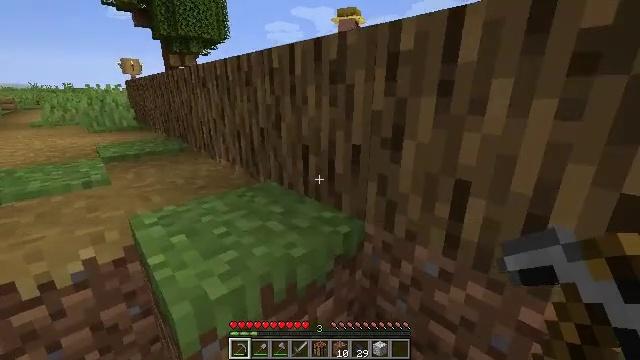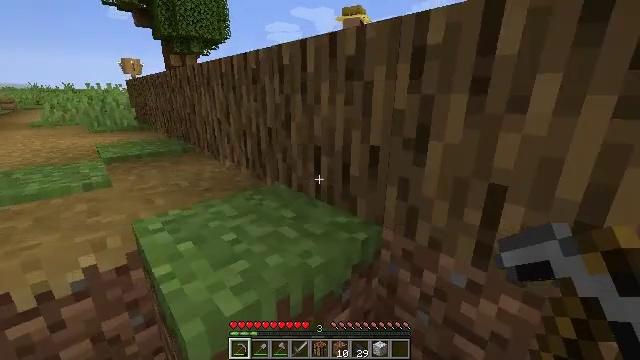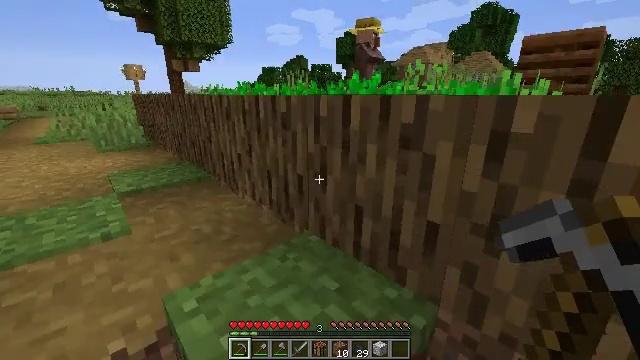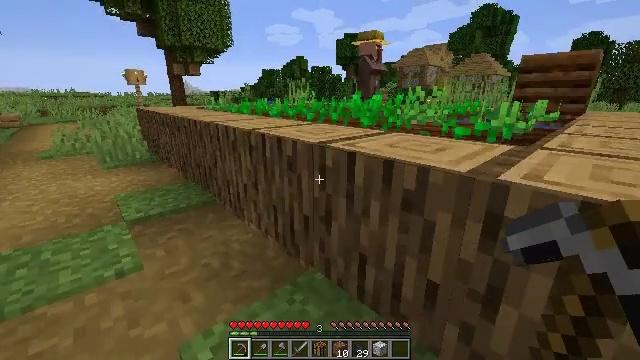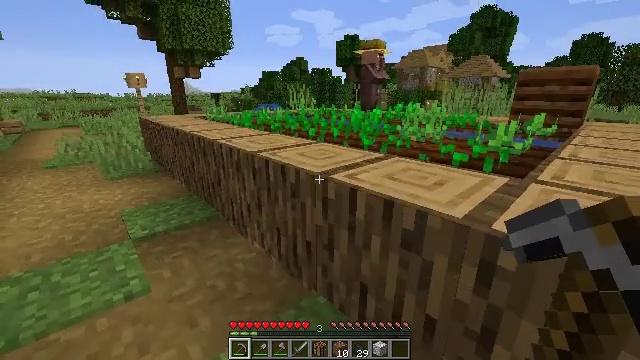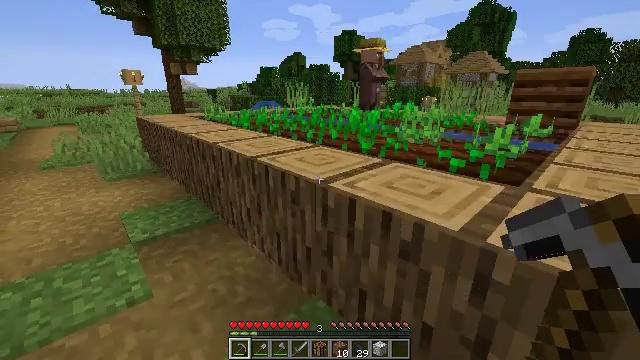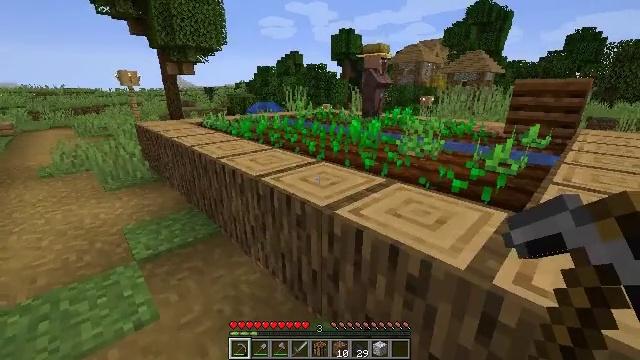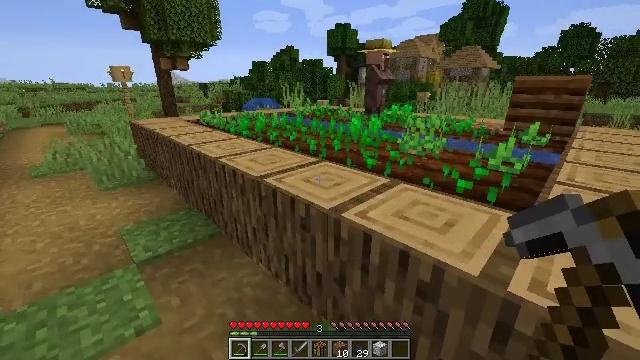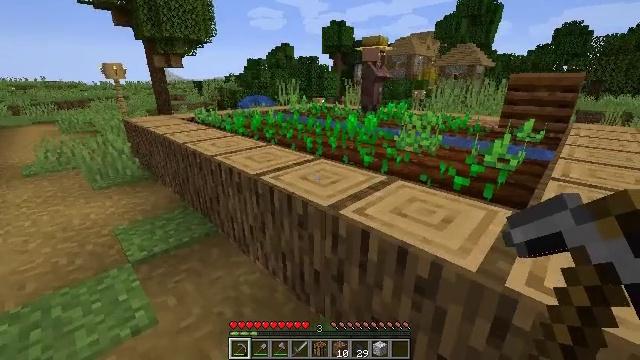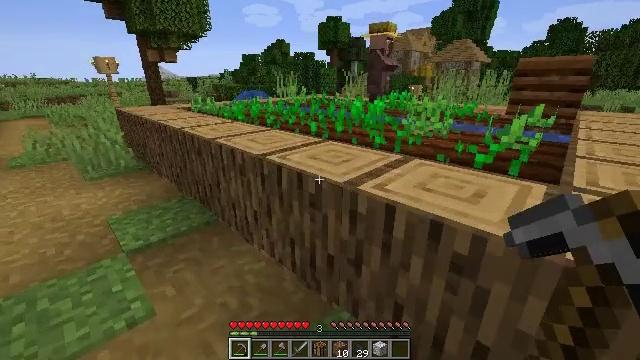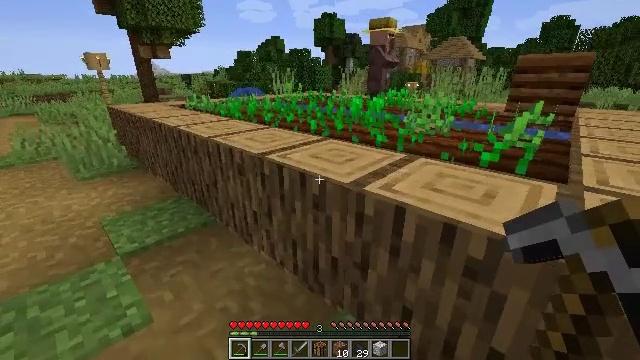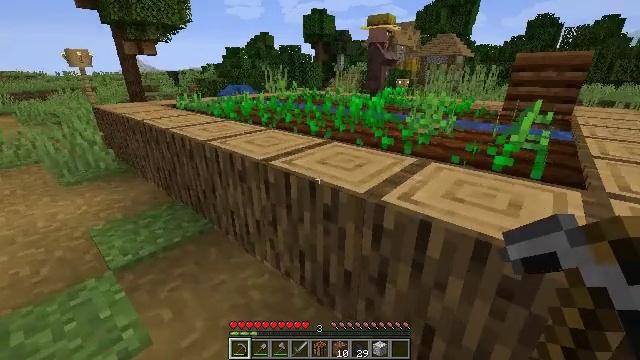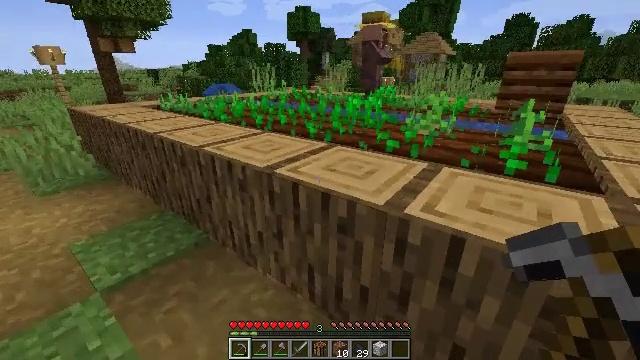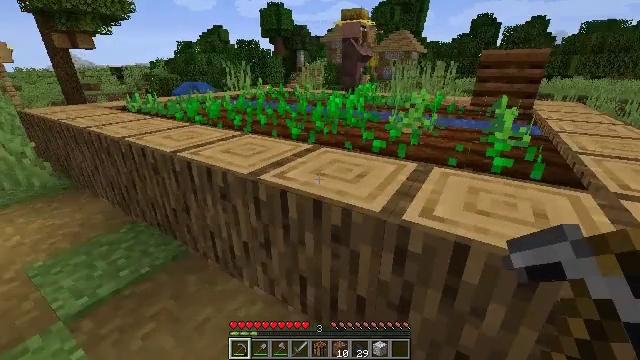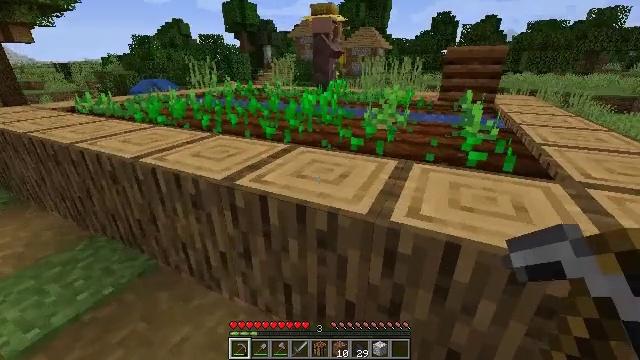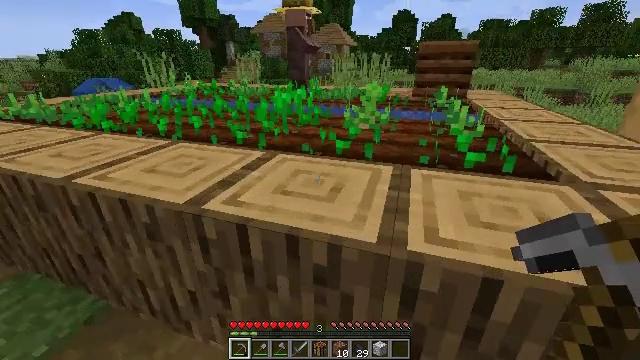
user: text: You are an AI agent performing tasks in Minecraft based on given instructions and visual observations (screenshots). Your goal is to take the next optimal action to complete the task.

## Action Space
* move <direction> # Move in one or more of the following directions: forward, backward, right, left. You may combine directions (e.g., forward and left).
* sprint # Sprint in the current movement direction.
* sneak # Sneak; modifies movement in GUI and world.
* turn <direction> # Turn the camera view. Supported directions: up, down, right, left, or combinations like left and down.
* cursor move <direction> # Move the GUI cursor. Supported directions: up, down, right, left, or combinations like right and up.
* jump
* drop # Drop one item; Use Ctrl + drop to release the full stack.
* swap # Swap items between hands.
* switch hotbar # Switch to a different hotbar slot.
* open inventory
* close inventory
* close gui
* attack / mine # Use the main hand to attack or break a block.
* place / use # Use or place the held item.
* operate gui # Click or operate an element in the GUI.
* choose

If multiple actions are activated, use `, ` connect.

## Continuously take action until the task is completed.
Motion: motion action
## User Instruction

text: Mine a hay block from the field.
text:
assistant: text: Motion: move forward and move left
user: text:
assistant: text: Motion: move forward and move left, jump
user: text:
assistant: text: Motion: move forward and move left, jump
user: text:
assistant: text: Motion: move forward and move left, jump
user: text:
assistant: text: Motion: move forward and move left, jump
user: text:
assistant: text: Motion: move forward and move left
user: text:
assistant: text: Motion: move forward and move left
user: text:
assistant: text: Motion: move forward and move left
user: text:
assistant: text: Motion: move forward and move left
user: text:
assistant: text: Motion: move forward and move left, turn right
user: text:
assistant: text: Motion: move forward and move left, turn right
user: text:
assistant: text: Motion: move forward and move left, turn right
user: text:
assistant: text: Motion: move forward, turn right
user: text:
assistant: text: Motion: move forward, turn right
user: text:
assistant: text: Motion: move forward, turn right
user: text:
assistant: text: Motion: move forward, turn right
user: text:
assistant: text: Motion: move forward, turn right
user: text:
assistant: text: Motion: move forward, jump
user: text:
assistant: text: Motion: move forward, jump
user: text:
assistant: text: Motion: move forward, jump
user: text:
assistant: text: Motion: move forward and move right, jump
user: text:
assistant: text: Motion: move forward and move right
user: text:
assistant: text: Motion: move forward and move right
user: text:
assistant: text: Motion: move forward and move right
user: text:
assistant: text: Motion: move right
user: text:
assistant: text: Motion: move right
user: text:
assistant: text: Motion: move right
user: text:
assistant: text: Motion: move right, turn left
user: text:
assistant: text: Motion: move forward and move right, turn left
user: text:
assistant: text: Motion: move forward and move right, turn left